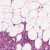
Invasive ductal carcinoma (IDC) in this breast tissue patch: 1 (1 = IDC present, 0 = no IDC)